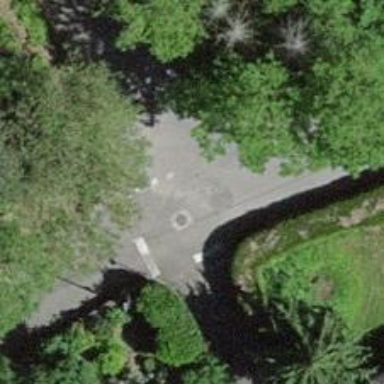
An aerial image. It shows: Alley classified as service road.